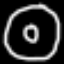
Label: donut